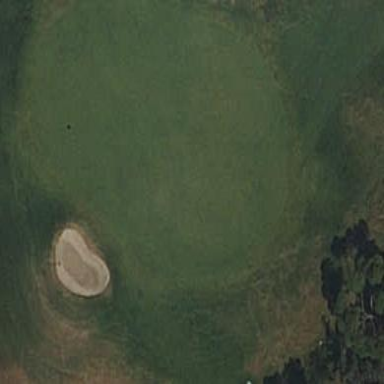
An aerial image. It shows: Golf green.